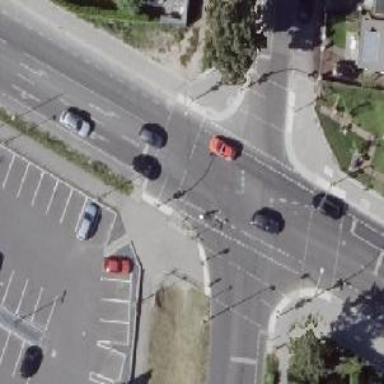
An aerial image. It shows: Road with traffic signals for signaling.